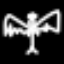
Label: angel